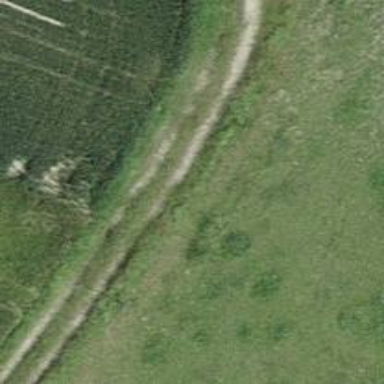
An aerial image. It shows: Track with grade 4 tracktype.